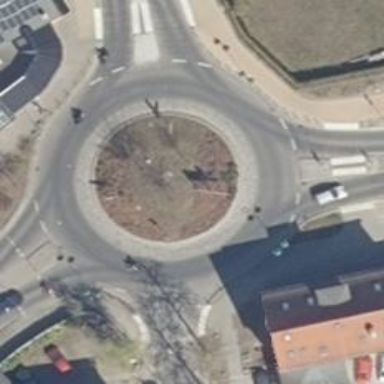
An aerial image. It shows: Secondary road with asphalt surface leading to roundabout.